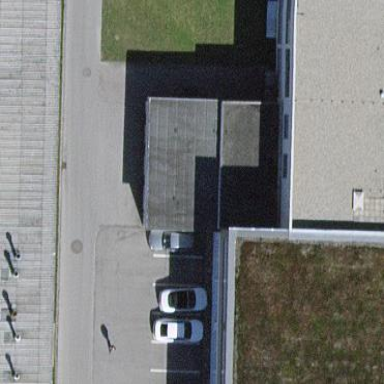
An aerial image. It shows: View of roof of building.